Question: I am using the <URL>
My problem is that table head is inserted correctly but I am not seeing a table column with plus sign to expand and see details.
Here is my code and as you can see it is almost incidental as it is on the link that I provided.
The code:
'''
/* Formating function for row details */
function fnFormatDetails ( oTable, nTr )
{
var aData = oTable.fnGetData( nTr );
var sOut = '<table cellpadding="5" cellspacing="0" border="0" style="padding-left:50px;">';
sOut += '<tr><td>Rendering engine:</td><td>'+aData[1]+' '+aData[4]+'</td></tr>';
sOut += '<tr><td>Link to source:</td><td>Could provide a link here</td></tr>';
sOut += '<tr><td>Extra info:</td><td>And any further details here (images etc)</td></tr>';
sOut += '</table>';
return sOut;
}
$(document).ready(function() {
/*
* Insert a 'details' column to the table
*/
var nCloneTh = document.createElement( 'th' );
var nCloneTd = document.createElement( 'td' );
nCloneTd.innerHTML = '<img src="../images/details_open.png">';
nCloneTd.className = "center";
$('#jphit thead tr').each( function () {
this.insertBefore( nCloneTh, this.childNodes[0] );
} );
$('#jphit tbody tr').each( function () {
this.insertBefore( nCloneTd.cloneNode( true ), this.childNodes[0] );
} );
var oTable=$('#jphit').dataTable( {
"sDom": 'T,C<"clear">lfrtip',
"oTableTools": {
"sSwfPath": "swf/copy_csv_xls_pdf.swf"
},
"oColVis": {
"buttonText": "Extend table",
"activate": "mouseover"
},
"aoColumnDefs": [
{ //"bVisible": false, "aTargets": [ 0 ],
"bSortable": false, "aTargets": [ 0 ] }
],
"aaSorting": [[1,'asc']],
"bProcessing": true,
"bServerSide": true,
"sPaginationType": "full_numbers",
"sScrollY": "350px",
"bDeferRender": true,
"sAjaxSource": "increment_table.php"
} );
/* Add event listener for opening and closing details
* Note that the indicator for showing which row is open is not controlled by DataTables,
* rather it is done here
*/
$('#jphit tbody td img').live('click', function () {
var nTr = $(this).parents('tr')[0];
if ( oTable.fnIsOpen(nTr) )
{
/* This row is already open - close it */
this.src = "../images/details_open.png";
oTable.fnClose( nTr );
}
else
{
/* Open this row */
this.src = "../images/details_close.png";
oTable.fnOpen( nTr, fnFormatDetails(oTable, nTr), 'details' );
}
} );
} );
'''
As I was debugging I realized that this code is processed but its not drawing what it should draw:
'''
$('#jphit tbody tr').each( function () {
this.insertBefore( nCloneTd.cloneNode( true ), this.childNodes[0] );
} );
'''
Any idea what might went wrong with my code? And if someone is using this plugin can you please help and share your experience?
EDIT:
This is the picture that I am getting. It should be shifted one spot to the right and in that empty column I should have a pic for opening a details

EDIT2:
I have tried to use this code with data that I wrote manually inside the table and it is working perfectly.
I have tired to put the code inside the fnDrawCallback function but then I have 2 headers as my table is drawing twice.
How to use this with sAjaxSource?
'''
var oTable = $('#jphit').dataTable( {
"sDom": 'T,C<"clear">lfrtip',
"oTableTools": {
"sSwfPath": "swf/copy_csv_xls_pdf.swf"
},
"oColVis": {
"buttonText": "Extend table",
"activate": "mouseover"
},
"aoColumnDefs": [
{ //"bVisible": false, "aTargets": [ 0 , 2 ] ,
"bSortable": false, "aTargets": [ 0 ] }
],
"bProcessing": true,
//"bServerSide": true,
"sPaginationType": "full_numbers",
"sScrollY": "350px",
"bDeferRender": true,
//"sAjaxSource": "live_table.php",
"fnDrawCallback": function( oSettings ) {
var nCloneTh = document.createElement( 'th' );
var nCloneTd = document.createElement( 'td' );
nCloneTd.innerHTML = '<img src="images/details_open.png" style="width:25px; height:25px;">';
nCloneTd.className = "center";
$('#jphit thead tr').each( function () {
this.insertBefore( nCloneTh, this.childNodes[0] );
} );
$('#jphit tbody tr').each( function () {
this.insertBefore( nCloneTd, this.childNodes[0] );
} );
}
} );
'''
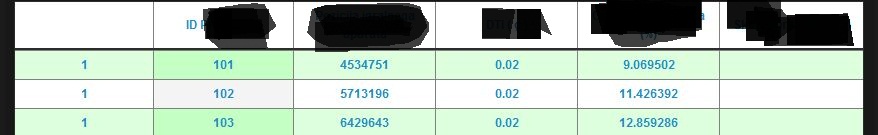
Answer: The problem here is that table renders data based on data from response. I suppose that there is aaData array where 0 index is filled with value, which is inserted in the first column as expected.
You can use this approach <URL>
In your case you could change aoColumnDefs option to:
'''
"aoColumnDefs": [ {
"bSortable": false, mData : null, "aTargets": [ 0 ]
}],
'''
The other idea I have is to override fnServerData callback, to change datasource as you need.
'''
"fnServerData": function ( sSource, aoData, fnCallback, oSettings ) {
oSettings.jqXHR = $.ajax( {
"dataType": 'json',
"type": "POST",
"url": sSource,
"data": aoData,
"success": function(jsonData) {
//Here you need to shift jsonData aoData array values to right
//to add [0] index in all values.
//I have no possibility to test it today:( but hope it will help you
//and Then you need to call fnCallback(jsonData) with changed jsonData
for (var data in jsonData["aoData"]) {
jsonData["aoData"][data].unshift(0);
}
fnCallback(jsonData);
}
} );
}
'''
Hope it helps.